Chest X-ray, PA view. Patient: 61 years old, sex M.
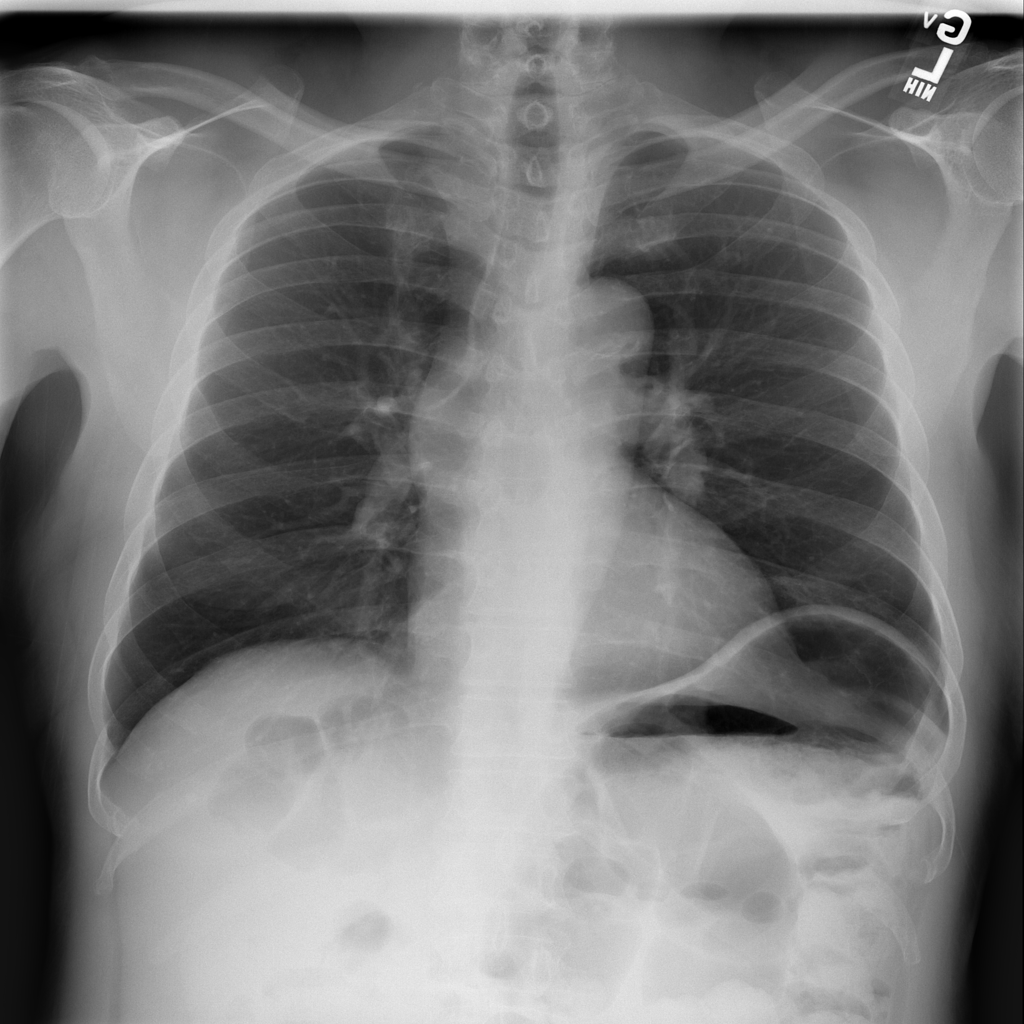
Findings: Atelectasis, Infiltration